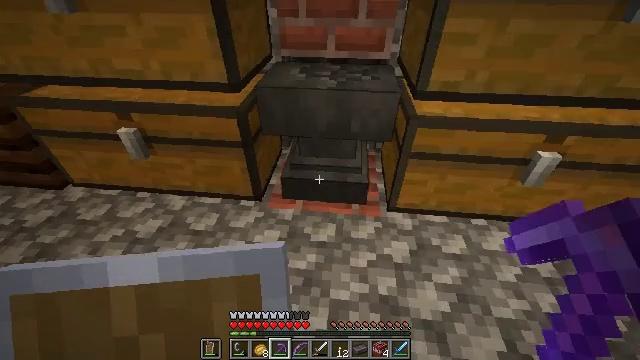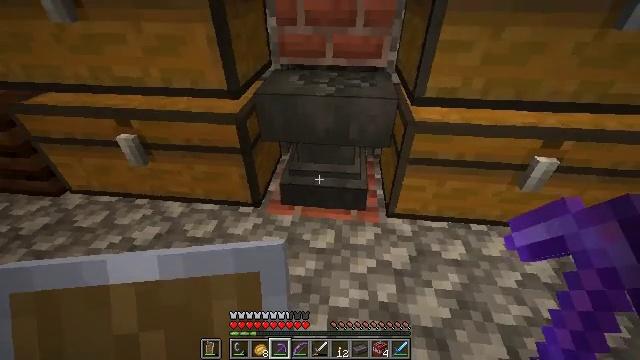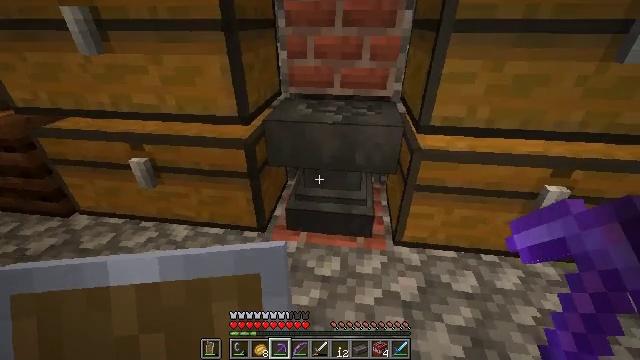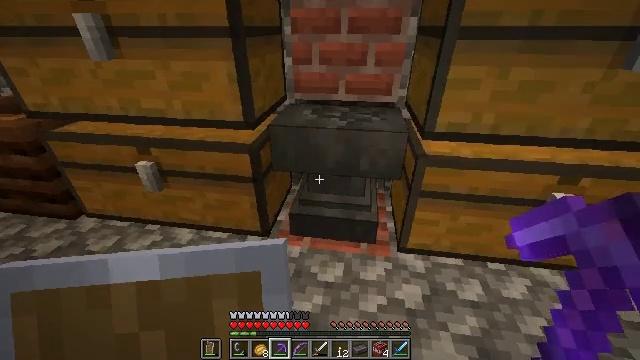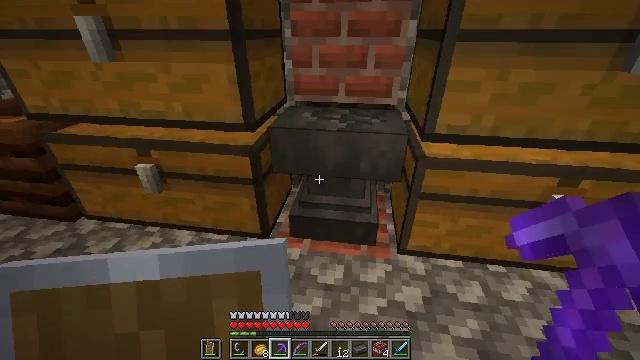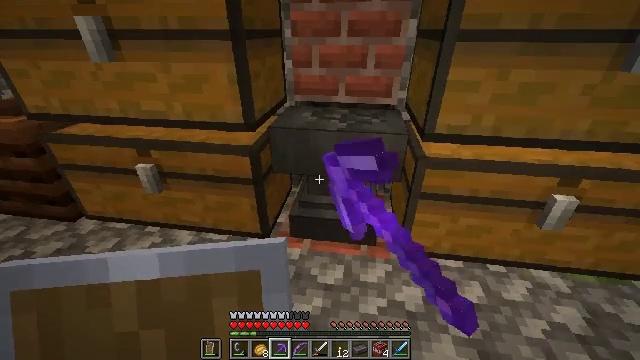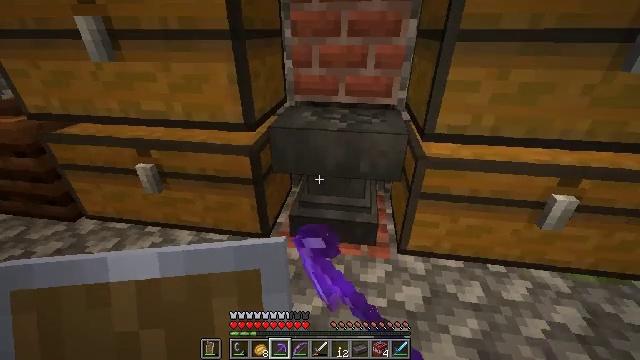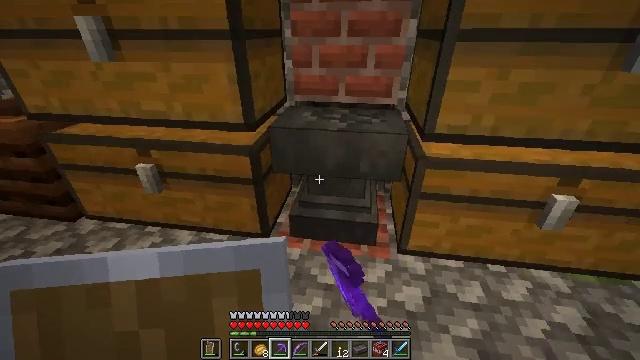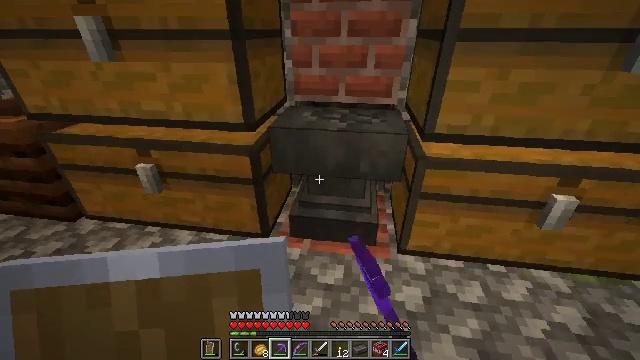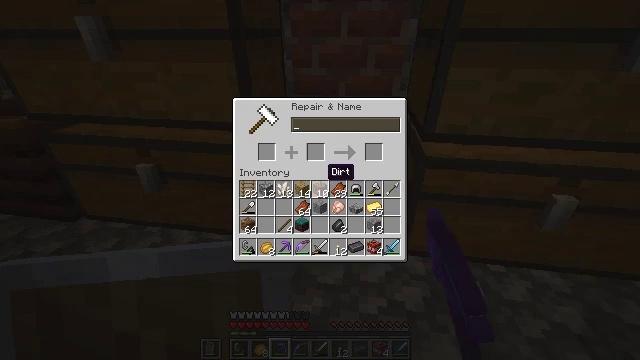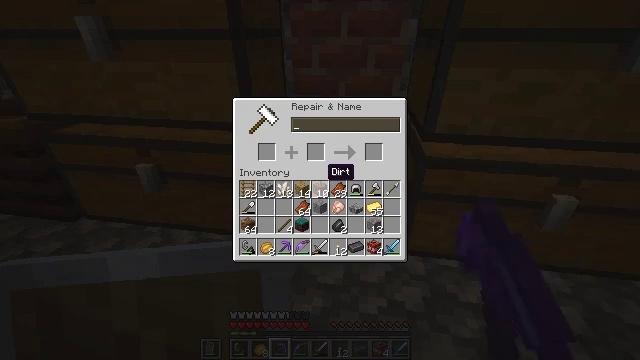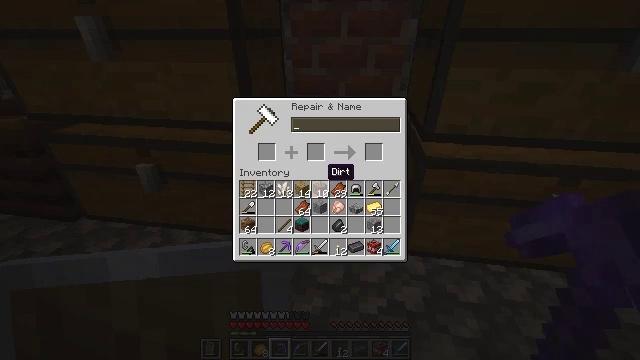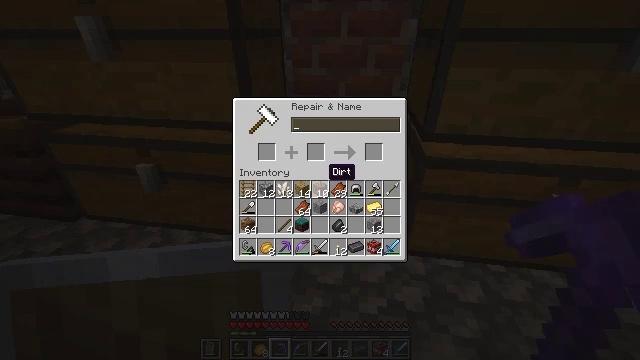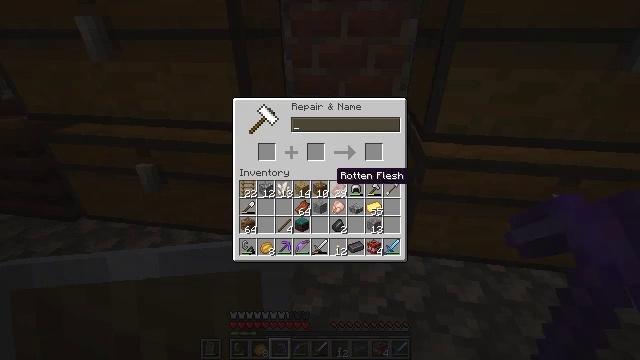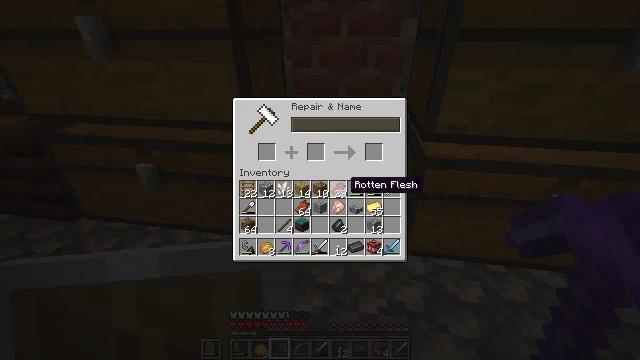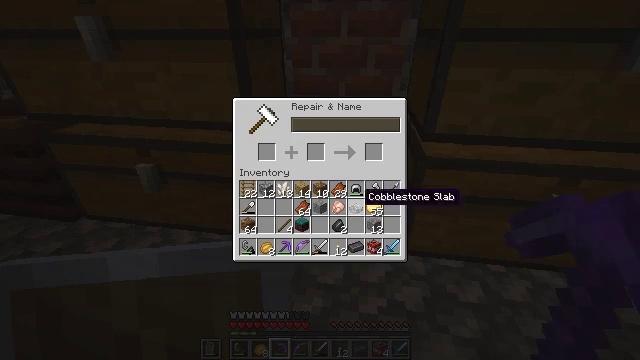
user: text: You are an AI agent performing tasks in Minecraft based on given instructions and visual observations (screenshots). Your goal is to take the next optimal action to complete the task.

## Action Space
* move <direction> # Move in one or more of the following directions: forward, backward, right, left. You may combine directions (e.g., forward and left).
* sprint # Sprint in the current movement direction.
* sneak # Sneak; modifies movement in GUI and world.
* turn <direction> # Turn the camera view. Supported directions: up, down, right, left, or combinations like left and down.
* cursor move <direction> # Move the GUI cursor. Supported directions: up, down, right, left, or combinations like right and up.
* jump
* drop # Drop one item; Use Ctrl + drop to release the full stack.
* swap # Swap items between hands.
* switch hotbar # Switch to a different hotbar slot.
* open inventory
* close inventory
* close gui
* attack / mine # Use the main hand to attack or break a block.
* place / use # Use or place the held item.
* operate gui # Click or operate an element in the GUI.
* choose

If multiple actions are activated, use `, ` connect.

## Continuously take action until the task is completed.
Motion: motion action
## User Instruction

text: Craft a netherite sword.
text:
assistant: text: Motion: turn up
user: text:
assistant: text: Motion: turn left and up
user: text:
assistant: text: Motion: turn left and up
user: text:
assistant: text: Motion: use / place
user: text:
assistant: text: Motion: use / place
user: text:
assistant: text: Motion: use / place
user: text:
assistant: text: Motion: no_op
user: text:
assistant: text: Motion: no_op
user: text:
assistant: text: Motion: no_op
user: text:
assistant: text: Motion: no_op
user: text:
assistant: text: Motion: no_op
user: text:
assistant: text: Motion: no_op
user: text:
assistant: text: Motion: sneak, turn right
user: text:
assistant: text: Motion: sneak, turn right and down
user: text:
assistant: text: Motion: sneak, turn right and down
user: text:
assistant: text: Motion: sneak, turn right and down
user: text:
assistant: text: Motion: sneak, turn down
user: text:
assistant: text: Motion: sneak, turn down
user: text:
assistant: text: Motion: sneak
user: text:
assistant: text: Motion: sneak
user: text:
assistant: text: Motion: sneak
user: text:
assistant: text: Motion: sneak
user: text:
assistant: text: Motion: sneak
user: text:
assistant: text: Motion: sneak
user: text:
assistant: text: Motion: sneak
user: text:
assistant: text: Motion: sneak
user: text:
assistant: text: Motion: sneak
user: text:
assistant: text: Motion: sneak, use / place
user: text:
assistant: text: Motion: sneak, use / place
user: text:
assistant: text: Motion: sneak, use / place